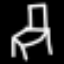
Label: chair